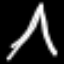
Label: The Eiffel Tower